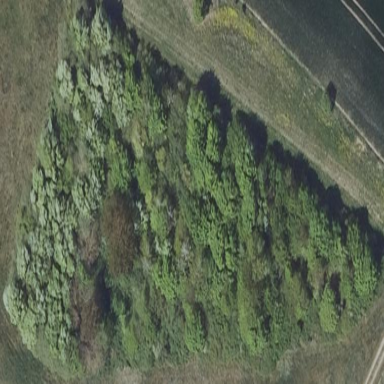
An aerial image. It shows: Forest area.